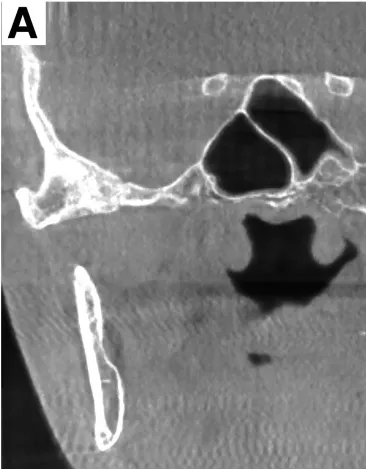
Follow up CBCT one year postoperatively. (A) Relative hypodensity of the previous surgical site in the center of endosteal sclerosis involving the surrounding bones of the skull base.
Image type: radiology (ct)